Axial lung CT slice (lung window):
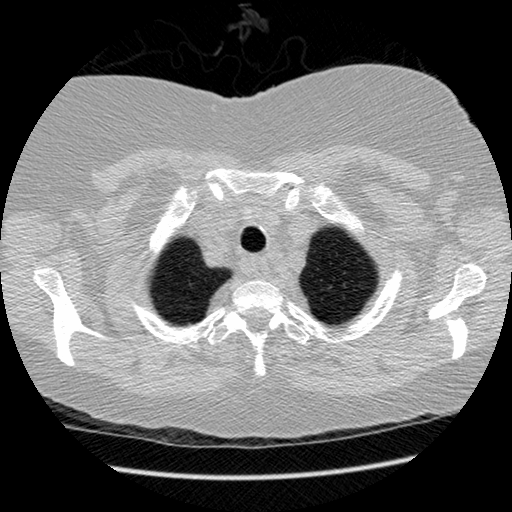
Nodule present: no